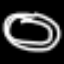
Label: donut